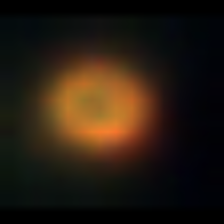
Taxon: NanoPlankton
Group: Other